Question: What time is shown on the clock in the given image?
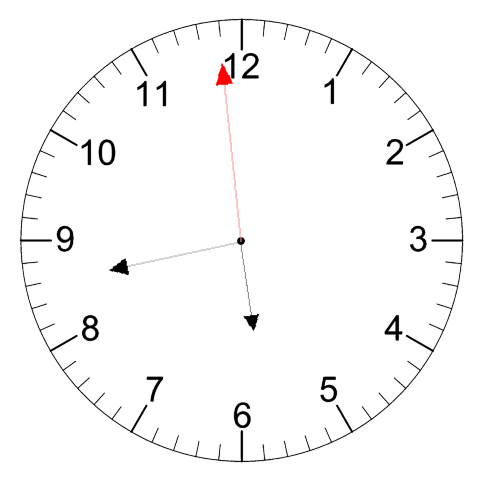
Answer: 05:42:59